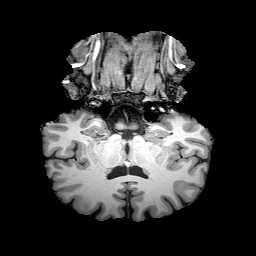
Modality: T1w
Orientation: sagittal
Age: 31
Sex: male
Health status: healthy